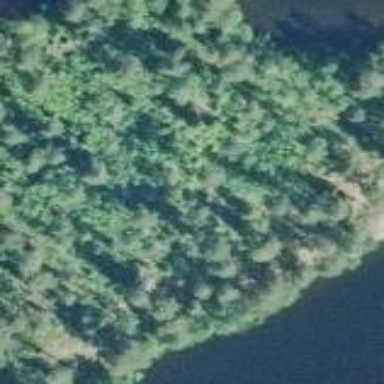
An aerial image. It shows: Beautiful woodland area.